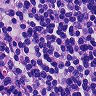
Metastatic tissue present: no